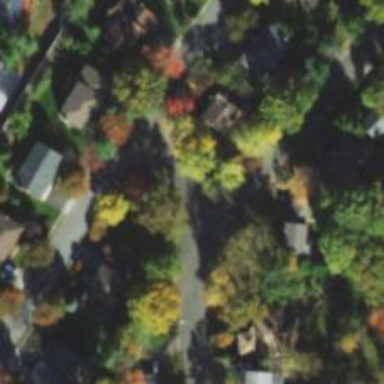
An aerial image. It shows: Residential road with sidewalk on the left side.